Aerial crown-view tile of a tropical tree (Barro Colorado Island, Panama), acquired 20240813:
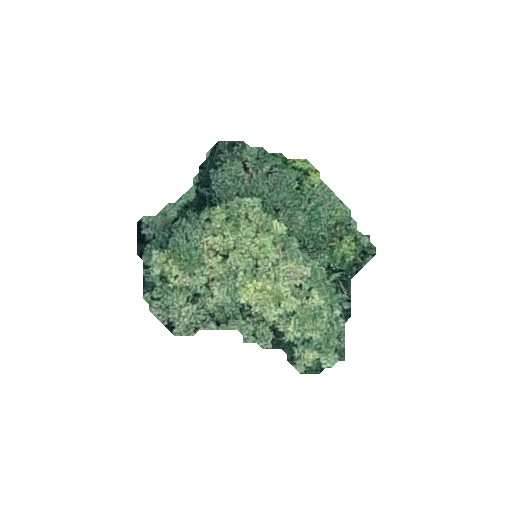
Species: Protium panamense
GBIF accepted scientific name: Protium panamense
Crown area: 54.538 m²